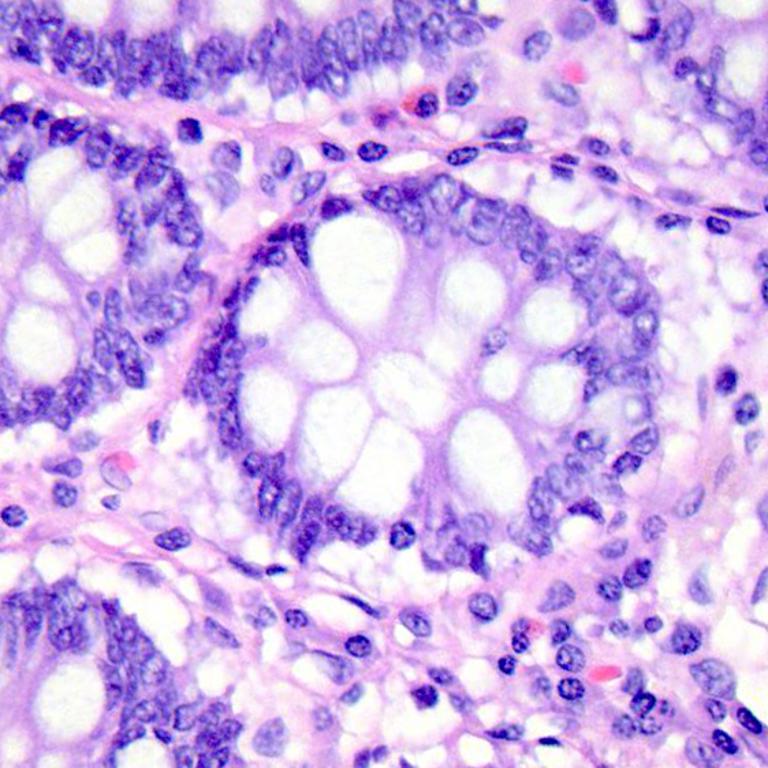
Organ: colon
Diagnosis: benign